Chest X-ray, AP view. Patient: 21 years old, sex F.
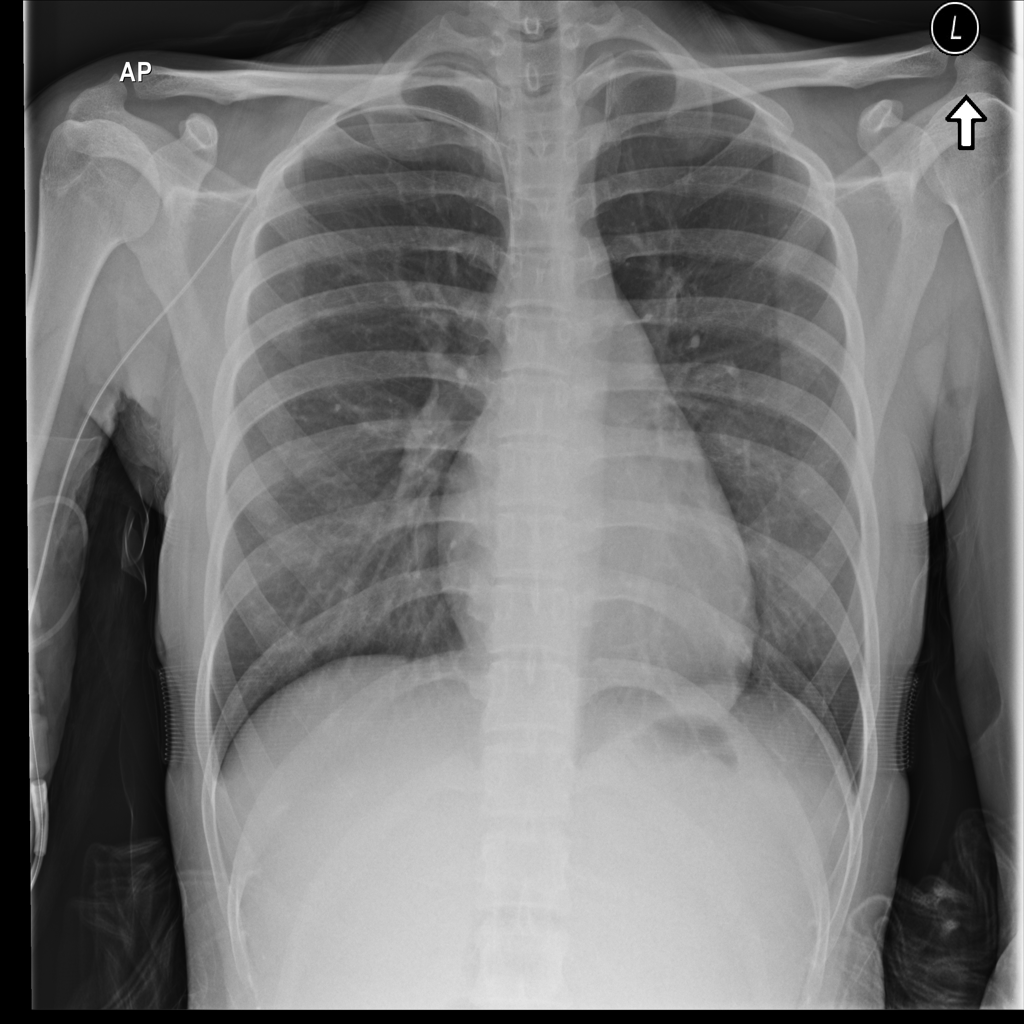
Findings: No Finding